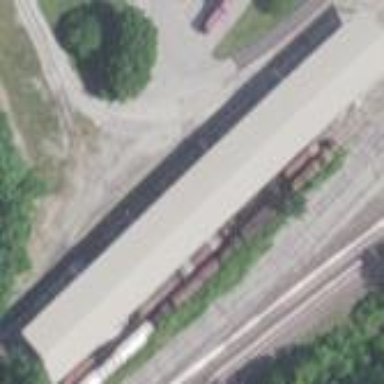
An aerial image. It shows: Engine shed building located near railway.